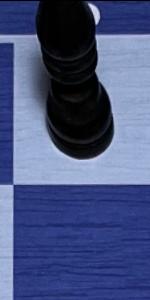
Label: Empty